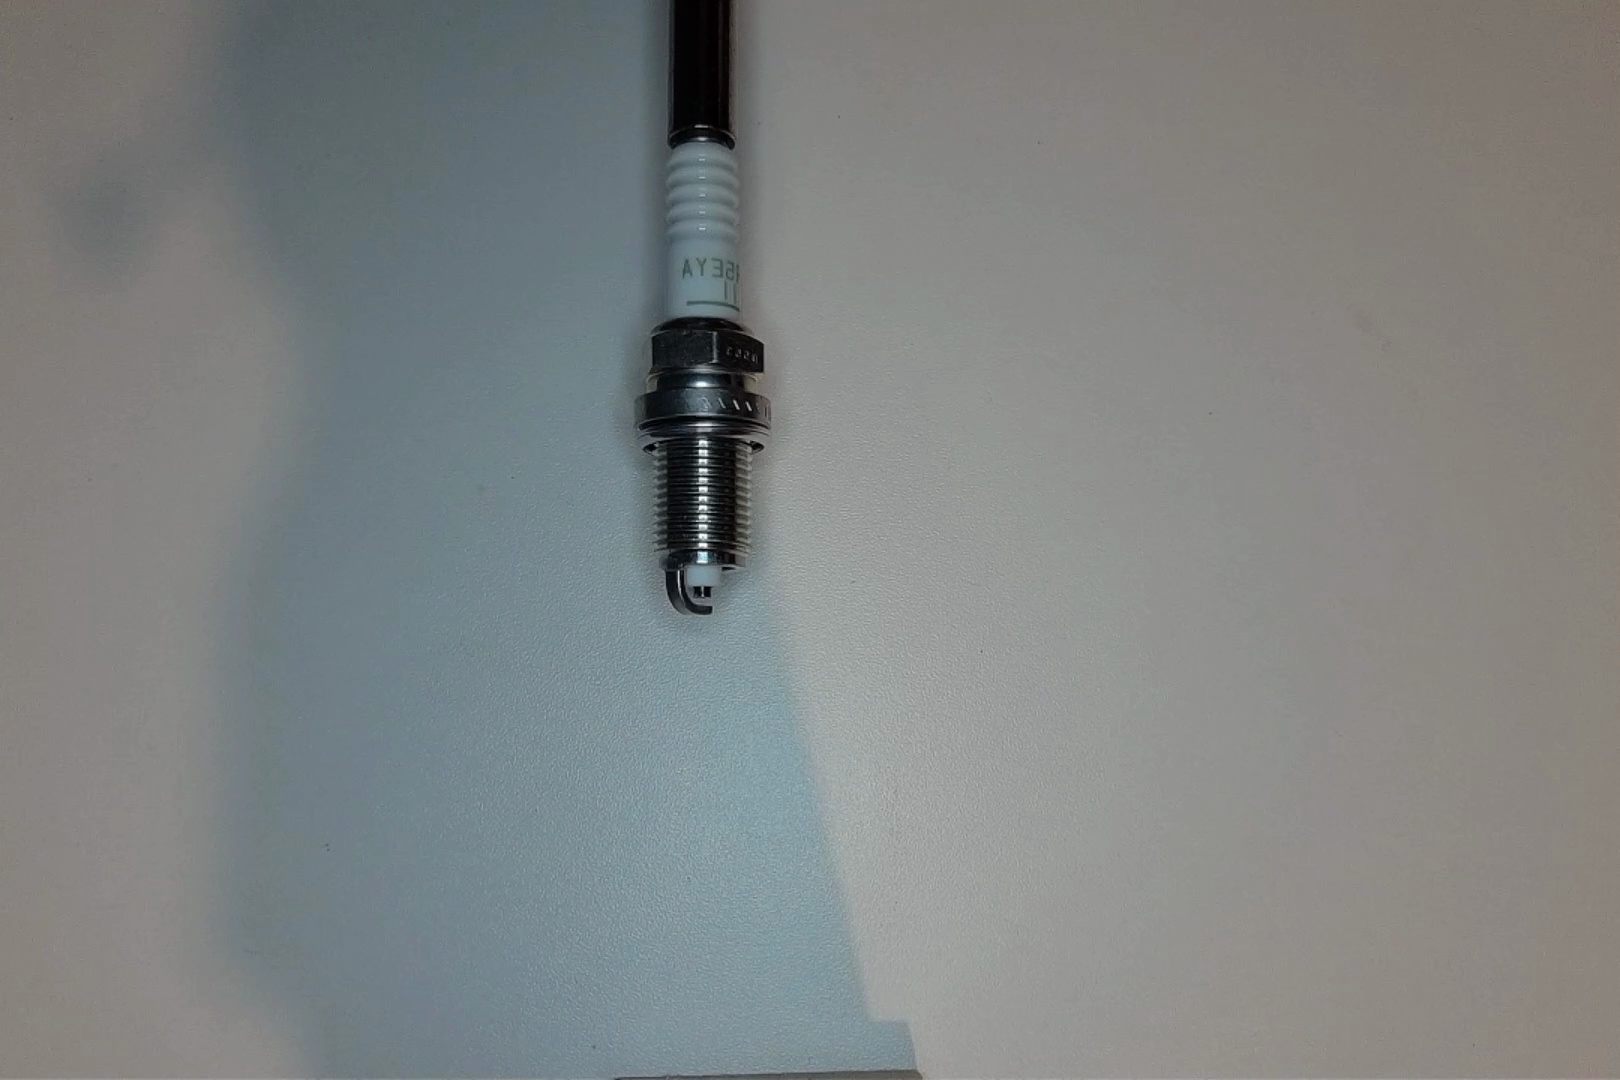
Label: normal